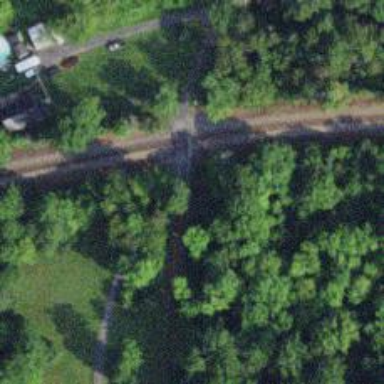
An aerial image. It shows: Level crossing along the railway.